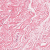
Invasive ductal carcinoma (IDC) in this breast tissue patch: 0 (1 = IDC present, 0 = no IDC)